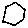
Label: hexagon